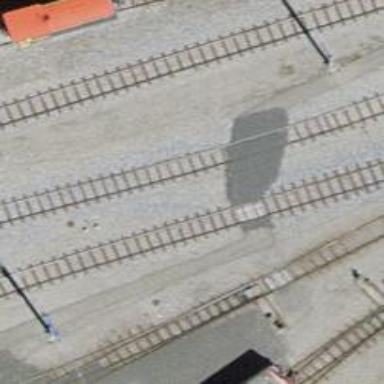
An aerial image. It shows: Railway crossing.